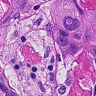
Metastatic tissue present: yes